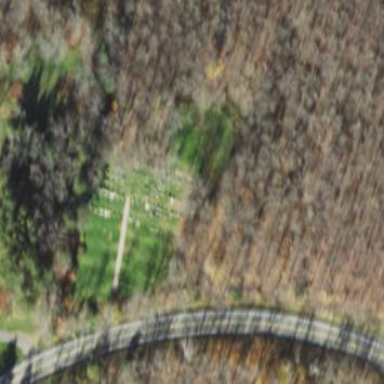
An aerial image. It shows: Cemetery.